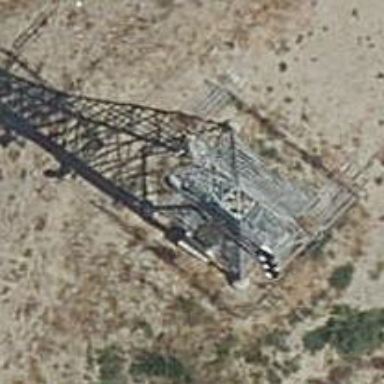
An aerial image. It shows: Lattice structure tower used for power transmission.